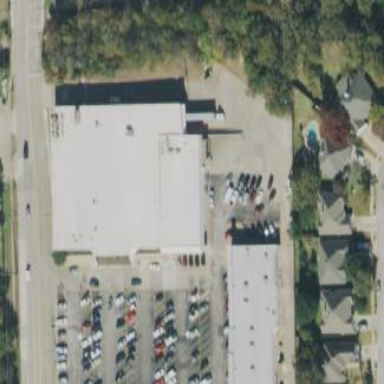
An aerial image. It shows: Supermarket located in building.